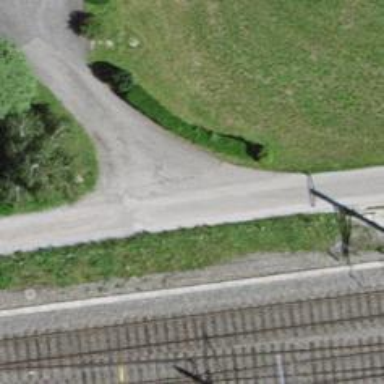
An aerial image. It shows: Track with grade2 tracktype.